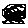
Label: bird